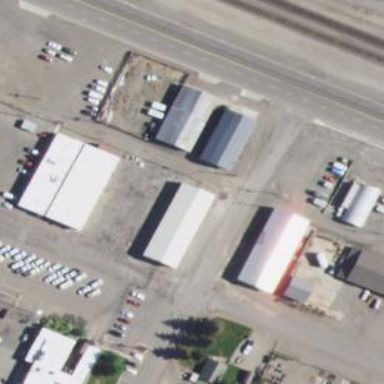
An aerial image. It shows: Alley classified as service road.